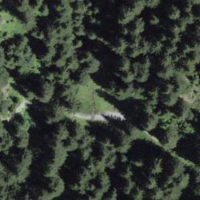
EUNIS habitat code: 43
Species observed at this site:
Prunella vulgaris
Caltha palustris